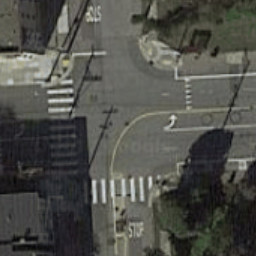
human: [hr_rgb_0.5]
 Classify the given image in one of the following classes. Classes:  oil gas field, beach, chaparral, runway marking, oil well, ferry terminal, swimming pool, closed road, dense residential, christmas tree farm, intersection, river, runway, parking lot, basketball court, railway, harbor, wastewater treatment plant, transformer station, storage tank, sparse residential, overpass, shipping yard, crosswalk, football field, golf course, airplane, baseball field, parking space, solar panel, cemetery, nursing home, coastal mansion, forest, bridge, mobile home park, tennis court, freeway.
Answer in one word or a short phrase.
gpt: crosswalk